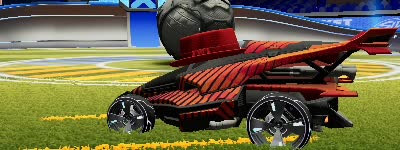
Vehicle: aftershock